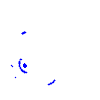
Particle: kaon